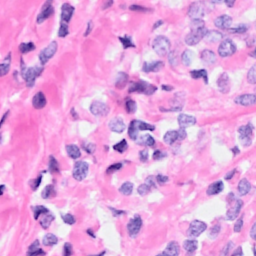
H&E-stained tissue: Breast